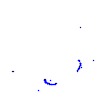
Particle: proton